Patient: sex F, age 66
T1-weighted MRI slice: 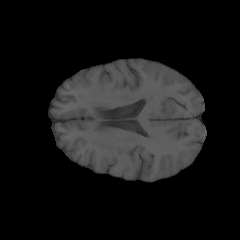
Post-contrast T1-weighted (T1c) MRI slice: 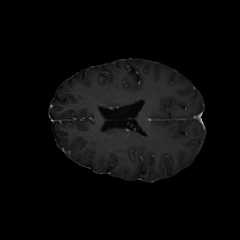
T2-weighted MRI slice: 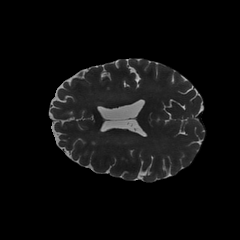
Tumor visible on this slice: no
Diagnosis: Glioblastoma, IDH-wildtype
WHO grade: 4